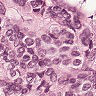
Metastatic tissue present: yes